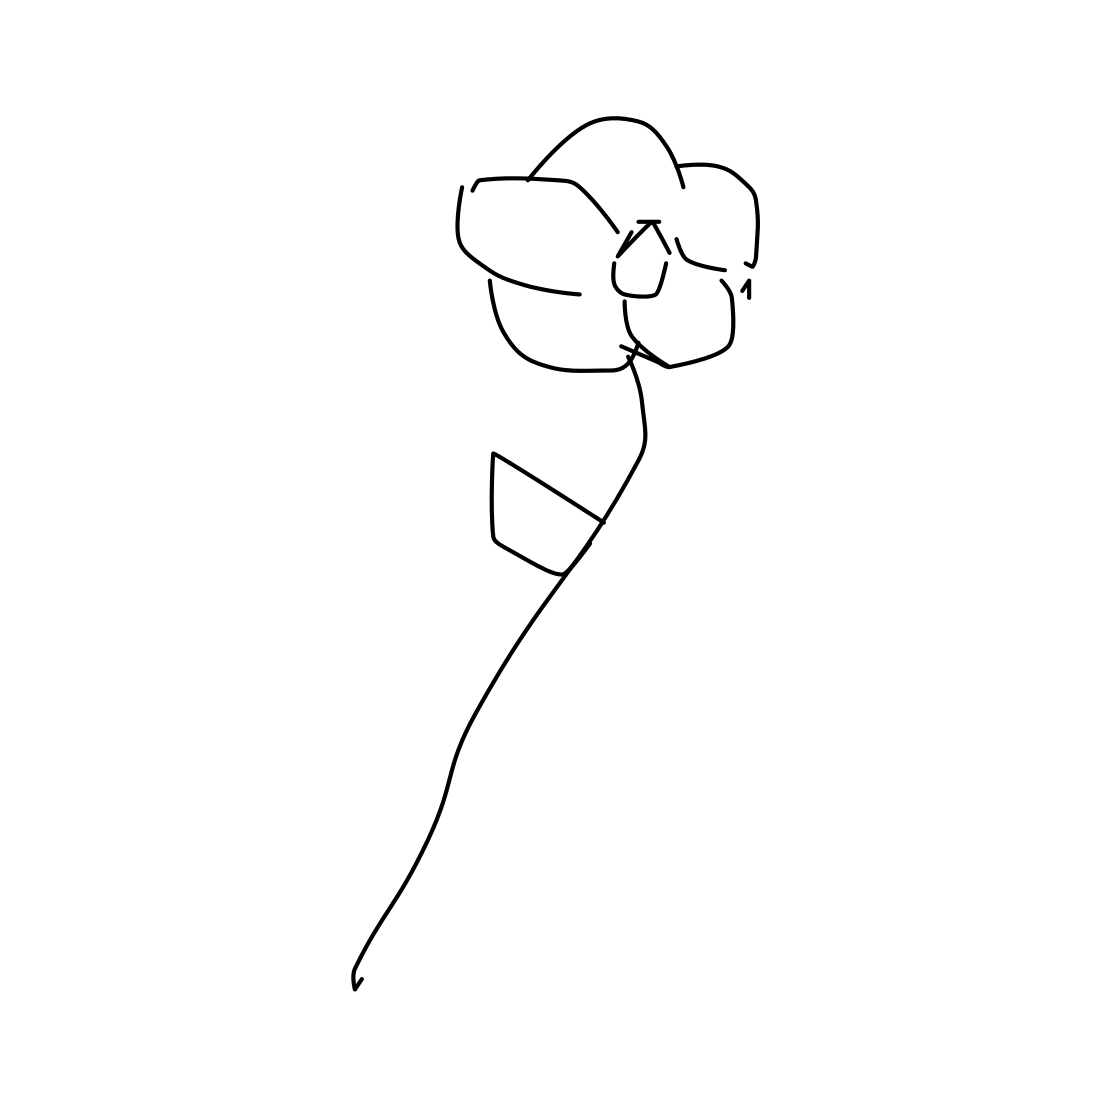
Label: flower with stem